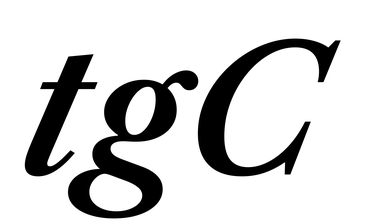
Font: LibreCaslonText-Italic_SemiBold_Italic